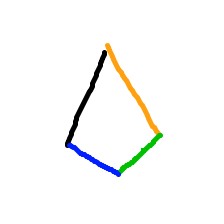
Shape: kite